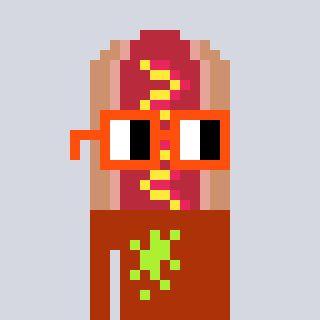
a pixel art character with square orange glasses, a hotdog-shaped head and a hotbrown-colored body on a cool background